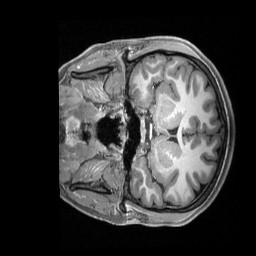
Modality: T1w
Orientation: coronal
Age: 19
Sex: female
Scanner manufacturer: siemens
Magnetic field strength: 3 T
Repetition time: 2.3 s
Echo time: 0.00228 s